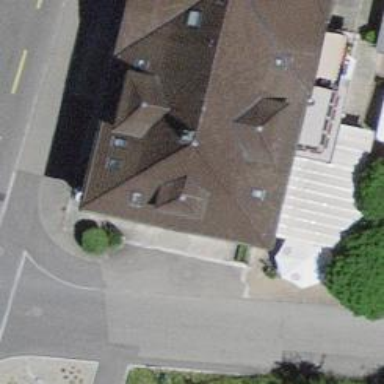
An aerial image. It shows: Restaurant.